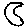
Label: moon